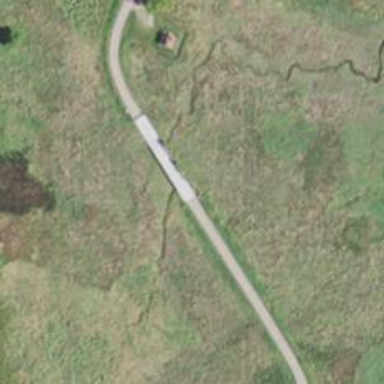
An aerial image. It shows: Bridge for cycleway.